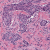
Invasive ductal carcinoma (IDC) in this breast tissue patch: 1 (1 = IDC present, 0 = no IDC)